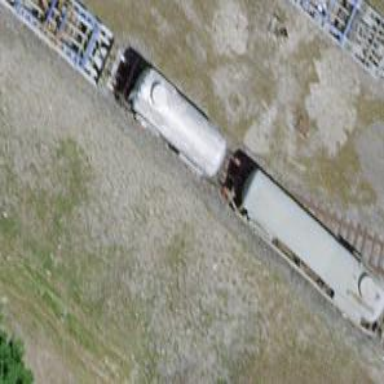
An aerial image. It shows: Railway switch.